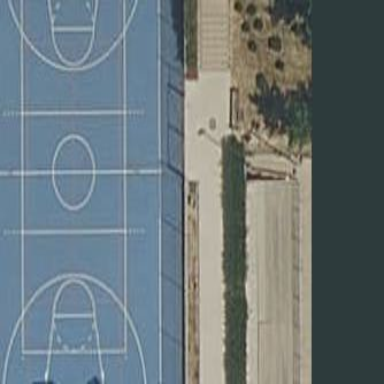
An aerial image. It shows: Pitch for basketball and volleyball located in leisure land area.